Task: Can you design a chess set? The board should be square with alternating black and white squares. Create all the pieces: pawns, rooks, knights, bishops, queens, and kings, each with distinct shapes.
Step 4480:
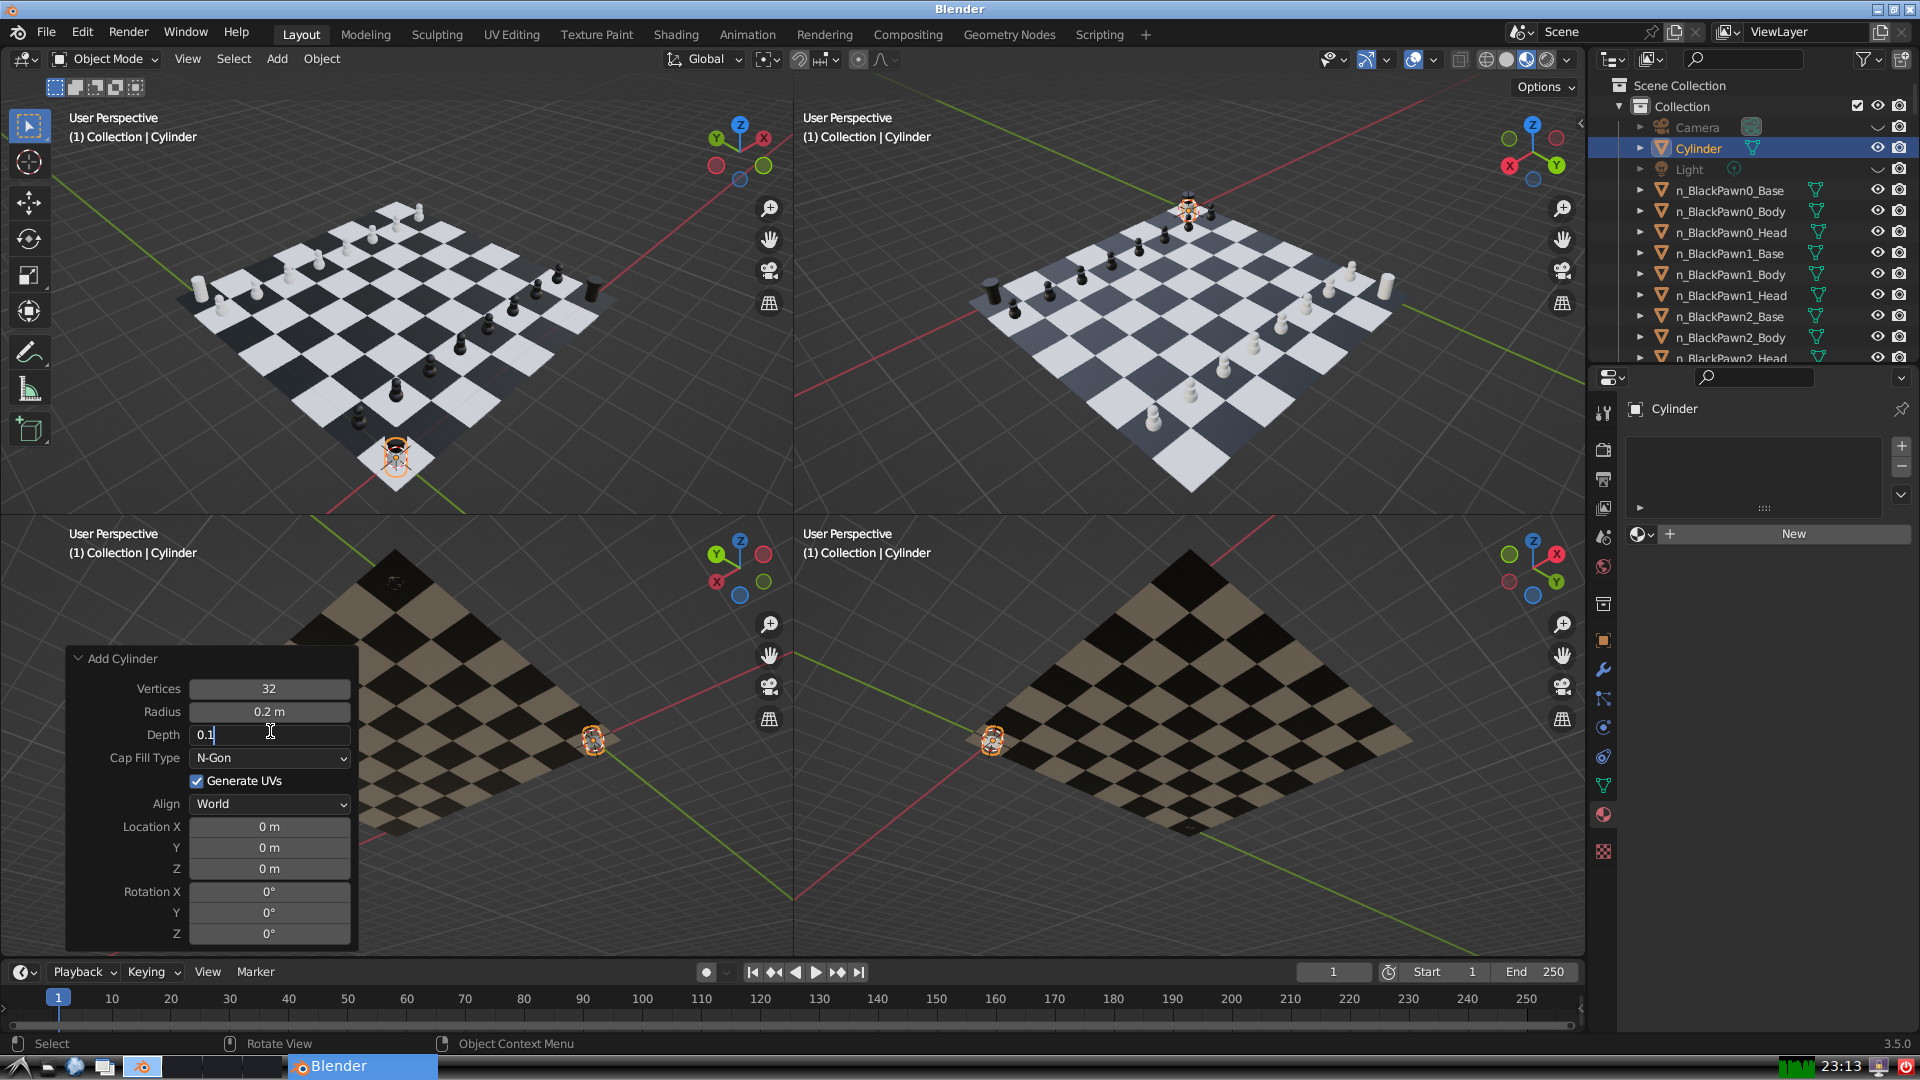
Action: {"key_press": ['Return']}